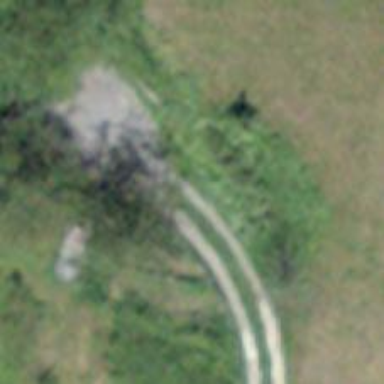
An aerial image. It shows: Driveway.